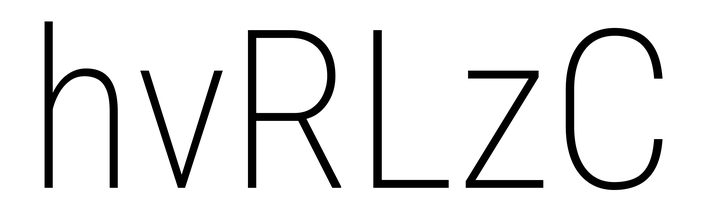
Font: Roboto_Condensed_ExtraLight